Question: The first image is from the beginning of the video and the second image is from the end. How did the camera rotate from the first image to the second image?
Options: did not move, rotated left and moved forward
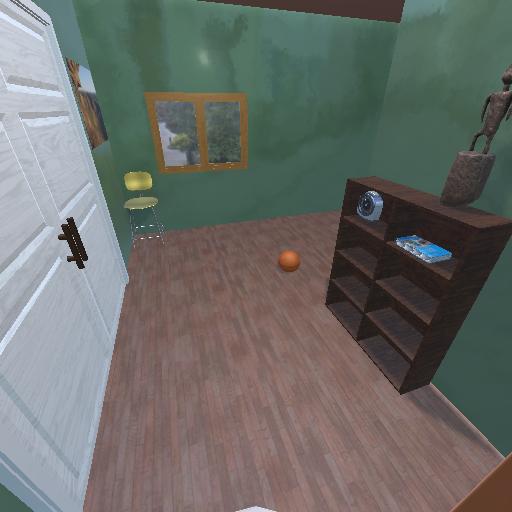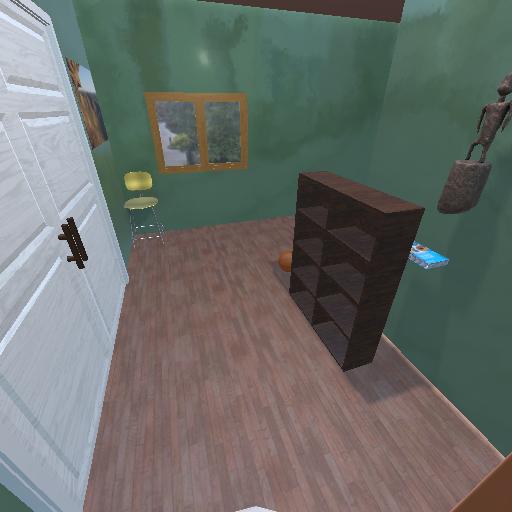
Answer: did not move